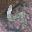
Label: 4